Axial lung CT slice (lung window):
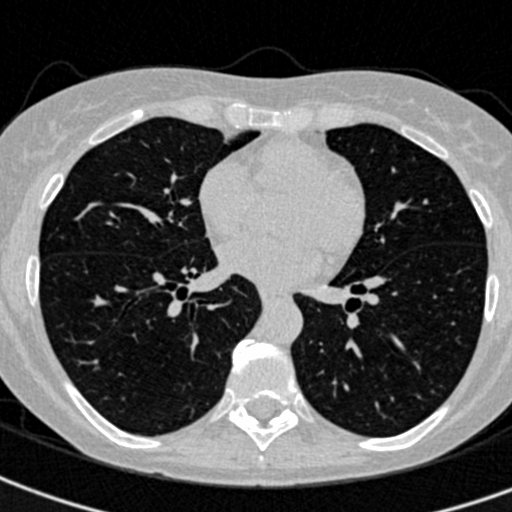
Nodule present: no